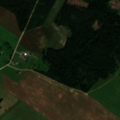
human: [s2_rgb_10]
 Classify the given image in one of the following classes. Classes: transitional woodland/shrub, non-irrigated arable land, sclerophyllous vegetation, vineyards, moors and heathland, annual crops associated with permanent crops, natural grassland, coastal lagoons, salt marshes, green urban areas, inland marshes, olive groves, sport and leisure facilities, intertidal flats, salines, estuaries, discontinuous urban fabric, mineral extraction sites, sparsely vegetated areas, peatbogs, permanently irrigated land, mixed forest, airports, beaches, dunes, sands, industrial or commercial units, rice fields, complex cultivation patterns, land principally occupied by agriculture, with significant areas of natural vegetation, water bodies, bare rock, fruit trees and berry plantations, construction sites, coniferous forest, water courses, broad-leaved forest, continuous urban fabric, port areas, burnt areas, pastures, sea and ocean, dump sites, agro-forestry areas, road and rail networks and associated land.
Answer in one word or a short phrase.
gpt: non-irrigated arable land, pastures, coniferous forest